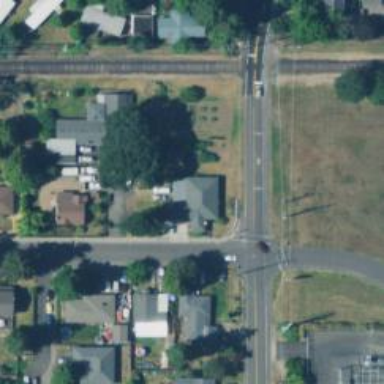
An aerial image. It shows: Residential road with sidewalk on the left side.